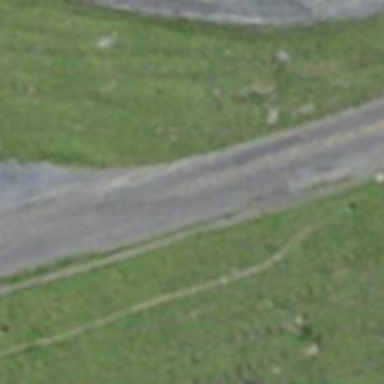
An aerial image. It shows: Paved residential road with high-quality grooming suitable for classic hike.